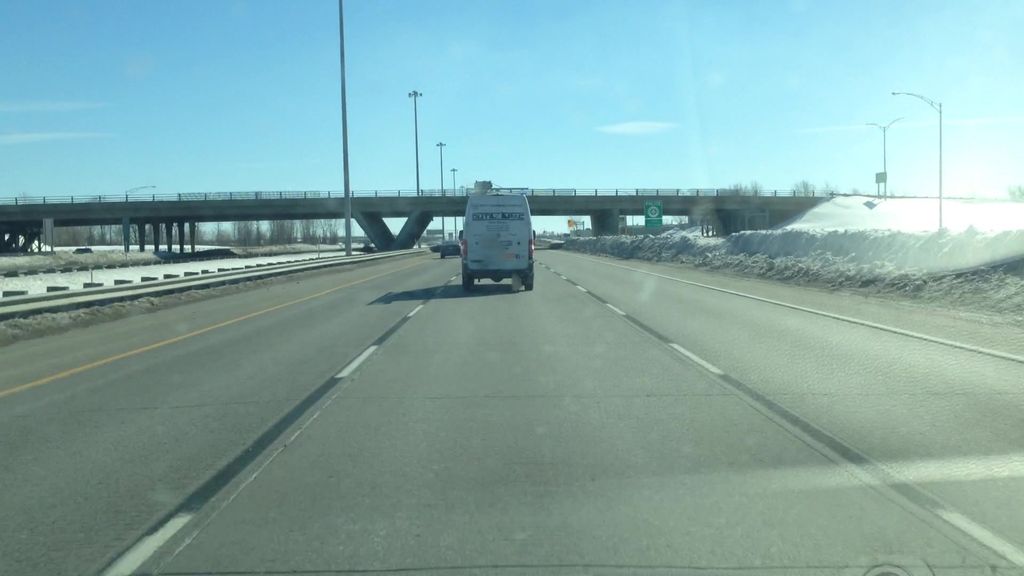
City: montreal